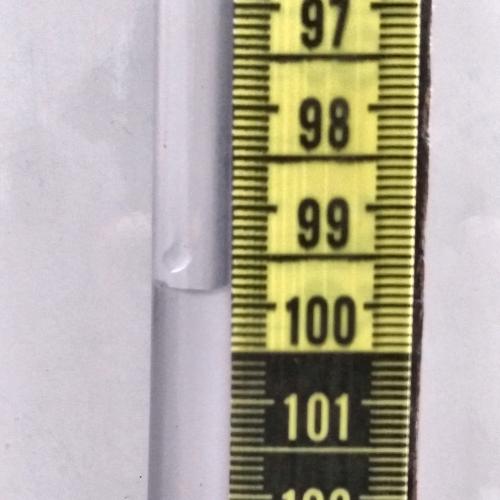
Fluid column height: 99.8 cm